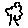
Label: tree